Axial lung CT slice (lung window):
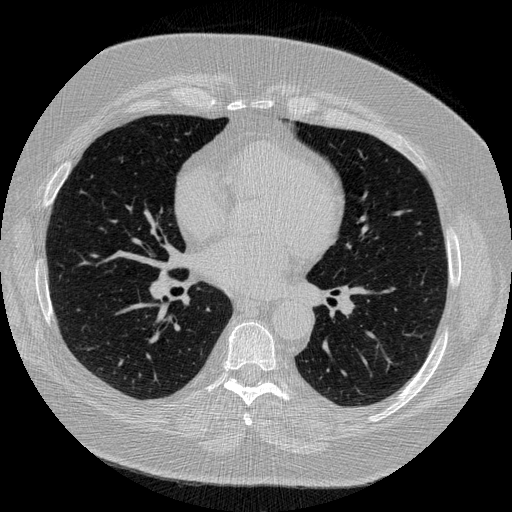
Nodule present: no